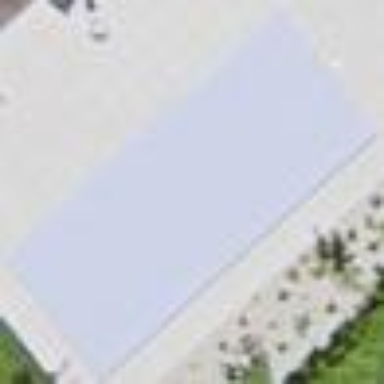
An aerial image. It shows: Swimming pool located in leisure land.